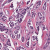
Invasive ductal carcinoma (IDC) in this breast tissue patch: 1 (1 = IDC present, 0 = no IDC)